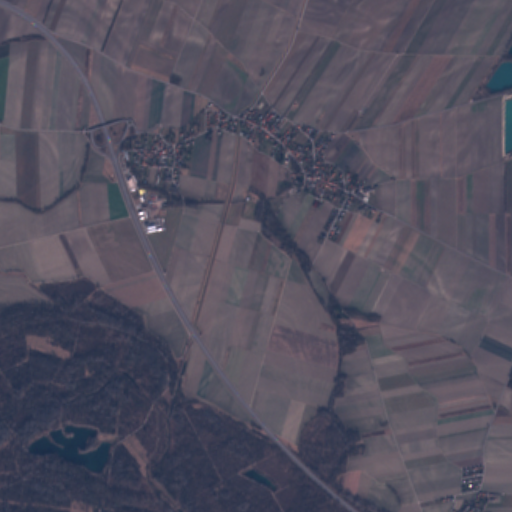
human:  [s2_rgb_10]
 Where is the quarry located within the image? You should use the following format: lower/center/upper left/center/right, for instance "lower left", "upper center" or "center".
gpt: The quarry is located in the upper right of the image.
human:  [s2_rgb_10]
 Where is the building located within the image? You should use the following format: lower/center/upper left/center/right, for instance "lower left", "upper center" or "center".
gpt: There is no building in the image.